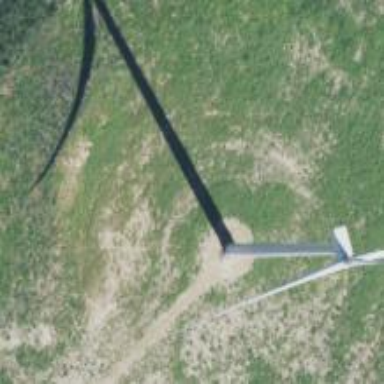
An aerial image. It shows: Wind generator with horizontal axis. The generator is wind turbine.